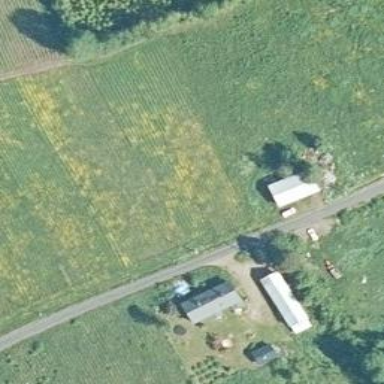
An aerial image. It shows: Farmyard area.